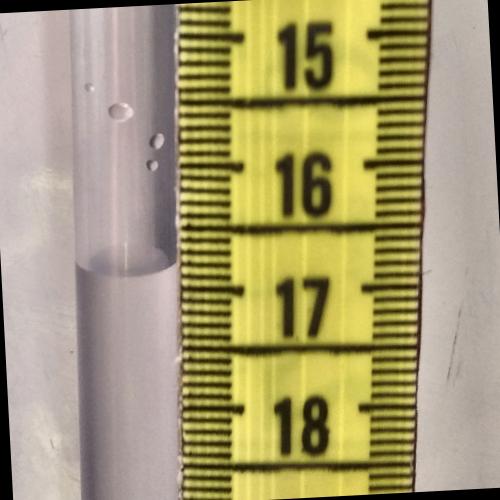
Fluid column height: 16.8 cm